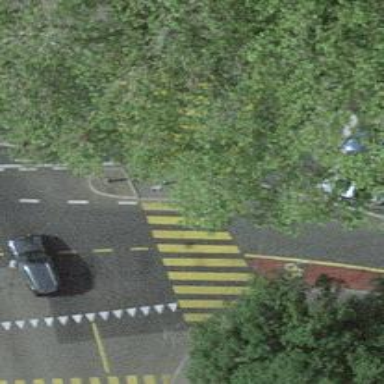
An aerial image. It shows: Asphalt footway with crossing controlled by traffic signals.